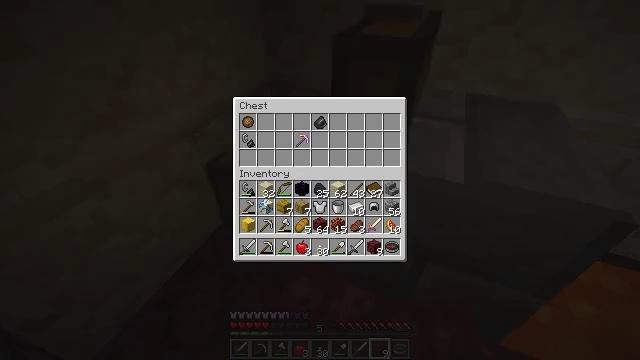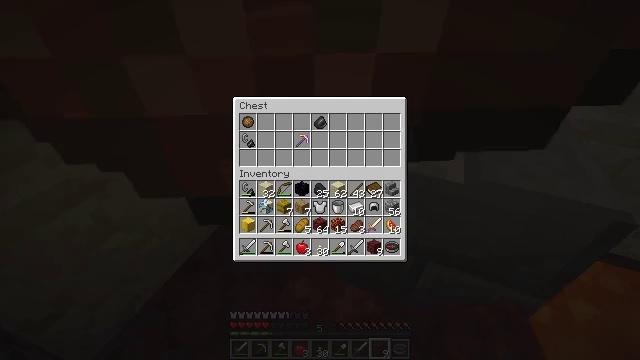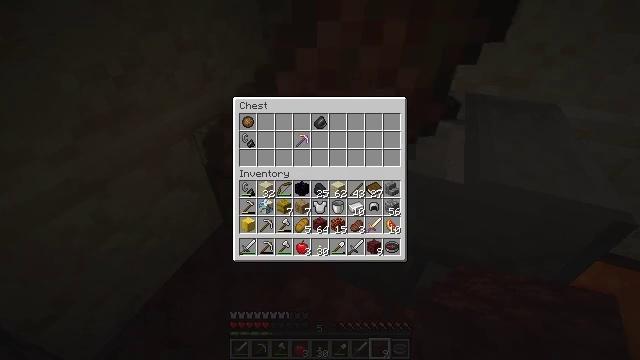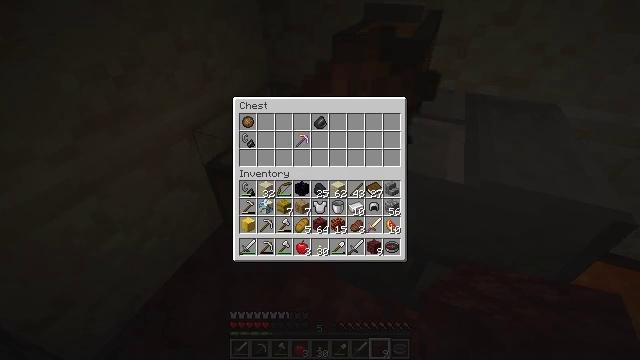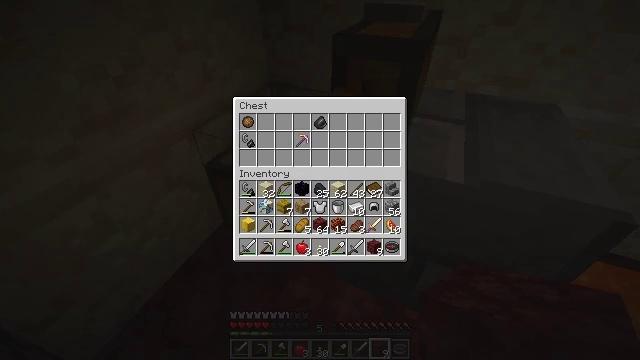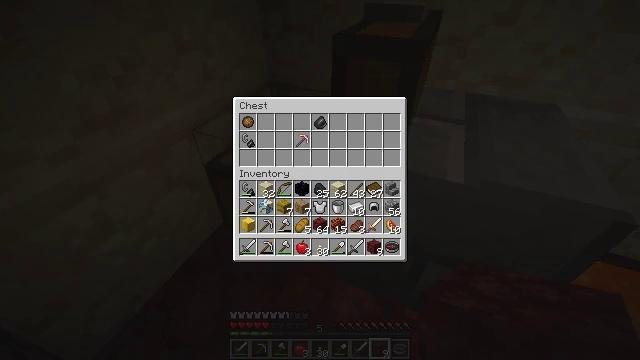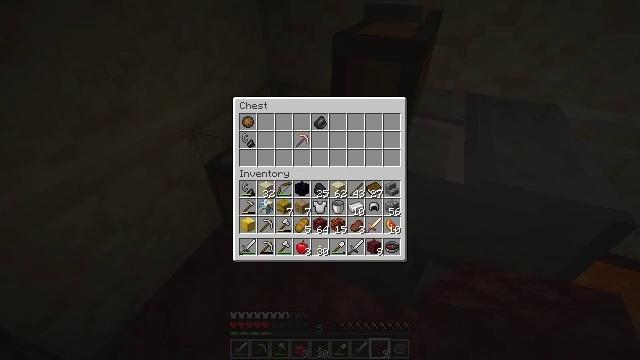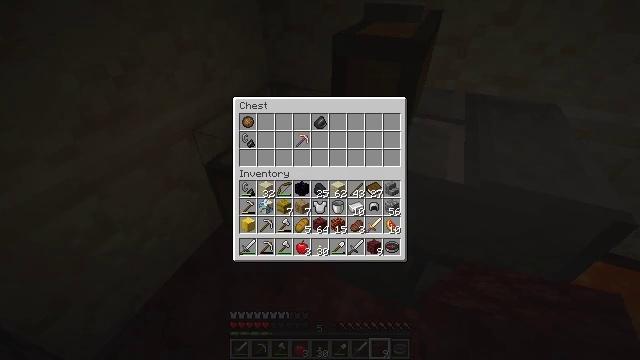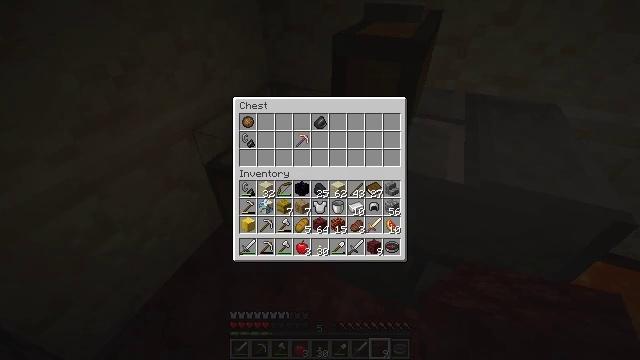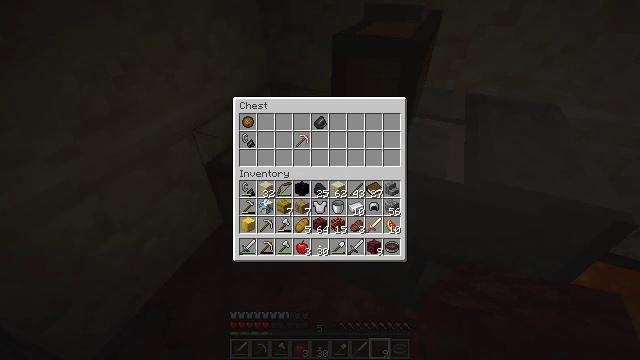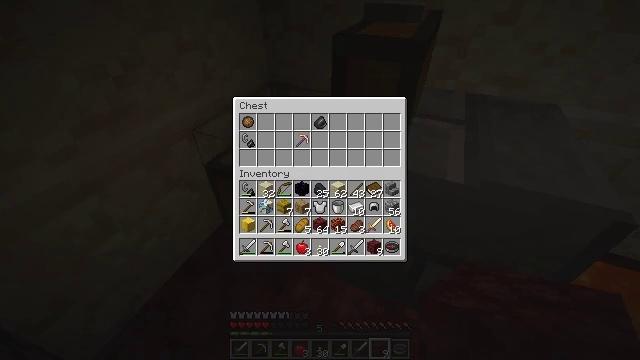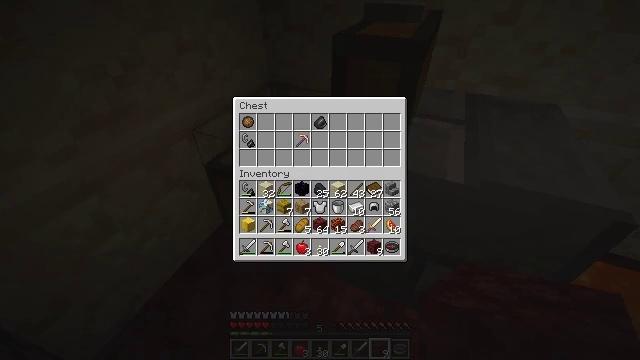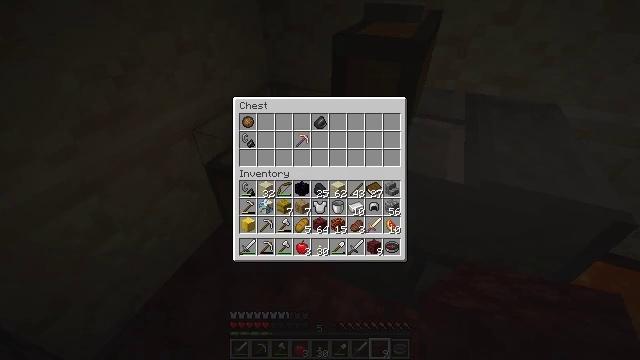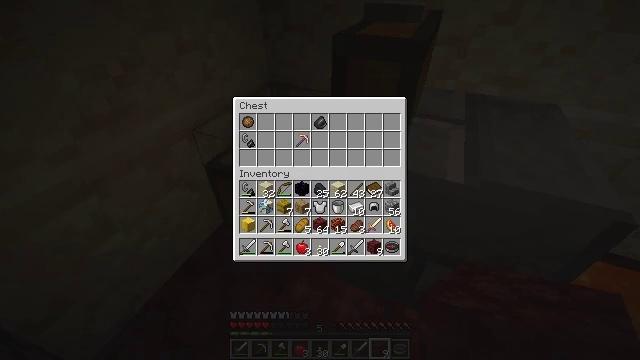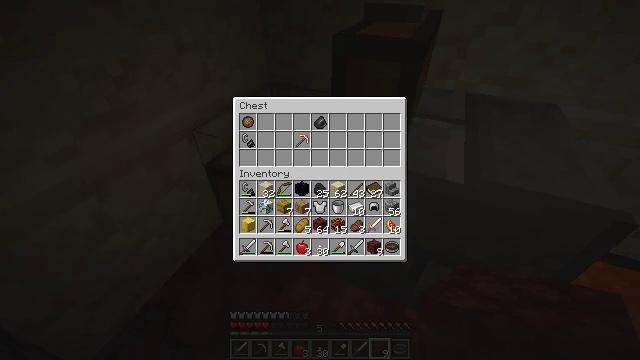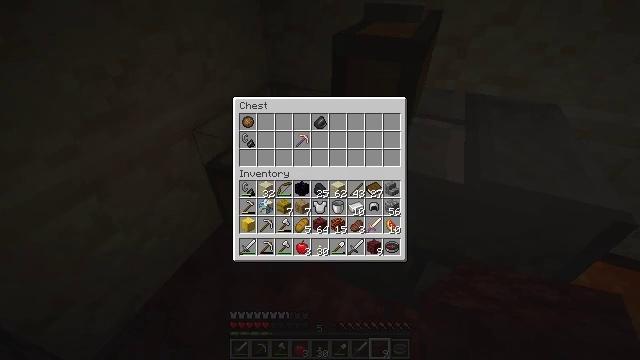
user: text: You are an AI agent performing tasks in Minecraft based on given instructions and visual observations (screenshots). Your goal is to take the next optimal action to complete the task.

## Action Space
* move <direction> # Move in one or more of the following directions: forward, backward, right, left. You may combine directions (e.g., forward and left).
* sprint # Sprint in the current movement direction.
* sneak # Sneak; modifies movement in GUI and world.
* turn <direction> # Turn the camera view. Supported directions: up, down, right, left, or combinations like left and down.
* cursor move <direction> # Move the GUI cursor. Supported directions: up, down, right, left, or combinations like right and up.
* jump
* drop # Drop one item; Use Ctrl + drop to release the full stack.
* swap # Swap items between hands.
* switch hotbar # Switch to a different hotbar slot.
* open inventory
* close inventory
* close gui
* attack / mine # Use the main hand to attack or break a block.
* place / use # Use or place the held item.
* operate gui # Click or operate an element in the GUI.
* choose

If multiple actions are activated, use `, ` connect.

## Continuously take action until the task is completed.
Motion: motion action
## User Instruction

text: Drop stone brick stairs.
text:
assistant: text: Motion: no_op
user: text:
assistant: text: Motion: no_op
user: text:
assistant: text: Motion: turn left and down
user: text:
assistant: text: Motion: turn left
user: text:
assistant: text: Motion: no_op
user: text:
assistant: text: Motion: turn left
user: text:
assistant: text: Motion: no_op
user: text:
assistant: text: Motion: turn left
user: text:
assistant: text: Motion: turn left
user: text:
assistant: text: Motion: no_op
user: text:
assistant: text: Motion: no_op
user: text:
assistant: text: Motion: turn left and up
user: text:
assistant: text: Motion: no_op
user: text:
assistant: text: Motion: no_op
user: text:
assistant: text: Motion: no_op
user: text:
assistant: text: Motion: no_op
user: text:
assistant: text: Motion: no_op
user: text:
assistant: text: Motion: no_op
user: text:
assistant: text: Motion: no_op
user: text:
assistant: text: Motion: no_op
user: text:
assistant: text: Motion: no_op
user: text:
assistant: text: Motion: no_op
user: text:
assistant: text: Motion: attack / mine
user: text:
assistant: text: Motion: attack / mine
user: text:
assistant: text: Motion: turn right, attack / mine
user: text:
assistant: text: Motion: turn right and down
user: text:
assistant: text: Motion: turn right
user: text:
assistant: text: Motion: no_op
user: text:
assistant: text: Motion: attack / mine
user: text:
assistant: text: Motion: attack / mine